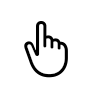
Cursor type: pointer
OS/theme: macos
Variant: default